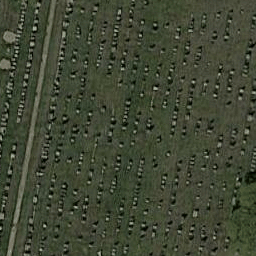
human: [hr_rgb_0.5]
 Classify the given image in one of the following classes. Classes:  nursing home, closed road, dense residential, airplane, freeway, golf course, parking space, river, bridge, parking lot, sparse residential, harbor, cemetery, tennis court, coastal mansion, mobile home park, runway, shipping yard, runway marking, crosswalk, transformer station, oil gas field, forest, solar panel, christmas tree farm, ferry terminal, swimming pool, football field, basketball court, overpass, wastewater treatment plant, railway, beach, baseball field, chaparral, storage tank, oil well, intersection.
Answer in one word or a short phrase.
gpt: cemetery